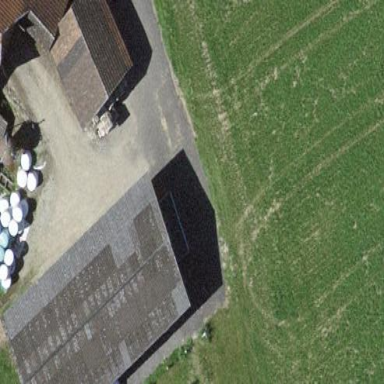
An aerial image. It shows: Shed building.